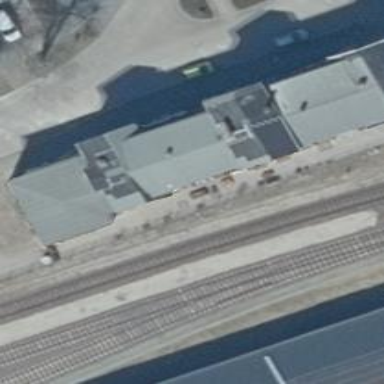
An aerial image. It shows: Railway station that also serves as public transport station.